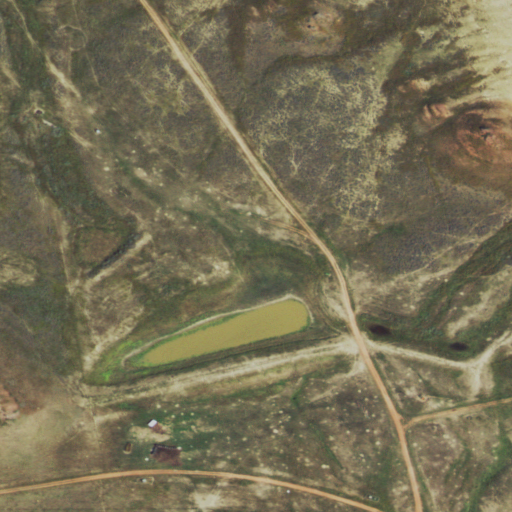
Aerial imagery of valley in Wyoming named Sorenson Draw containing grassland, shrub, herbaceous wetlands, and open development